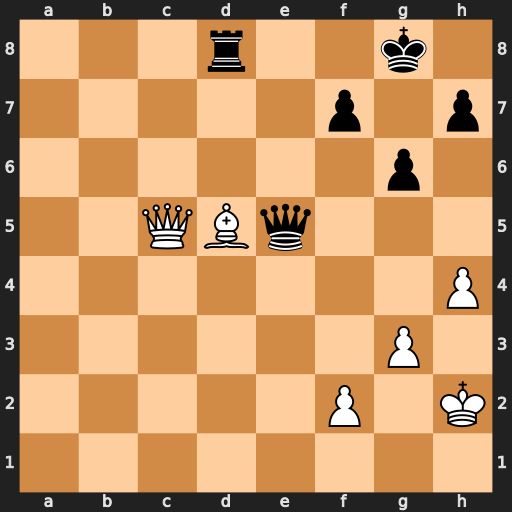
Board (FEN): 3r2k1/5p1p/6p1/2QBq3/7P/6P1/5P1K/8
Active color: w
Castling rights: -
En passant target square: -
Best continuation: Bxf7+ Kxf7 Qxe5